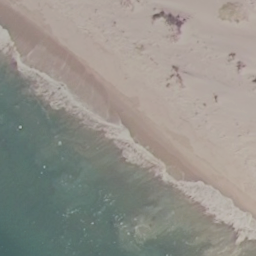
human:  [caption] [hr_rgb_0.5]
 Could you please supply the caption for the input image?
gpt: This is a beach with green sea and white sands .

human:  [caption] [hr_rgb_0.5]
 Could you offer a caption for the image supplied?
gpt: The waves coming over and over again to the sand beach .

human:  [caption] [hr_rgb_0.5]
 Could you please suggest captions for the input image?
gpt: Waves come to the white sand beach over and over again and throw up white foams .

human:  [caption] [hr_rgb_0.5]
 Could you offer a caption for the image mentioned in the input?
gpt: Waves slapping a white sand beach throw up white foam .

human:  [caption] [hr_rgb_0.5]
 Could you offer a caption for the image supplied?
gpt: Waves come to the white sand beach over and over again with white foasm .